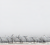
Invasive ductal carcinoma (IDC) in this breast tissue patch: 0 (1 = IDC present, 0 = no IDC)